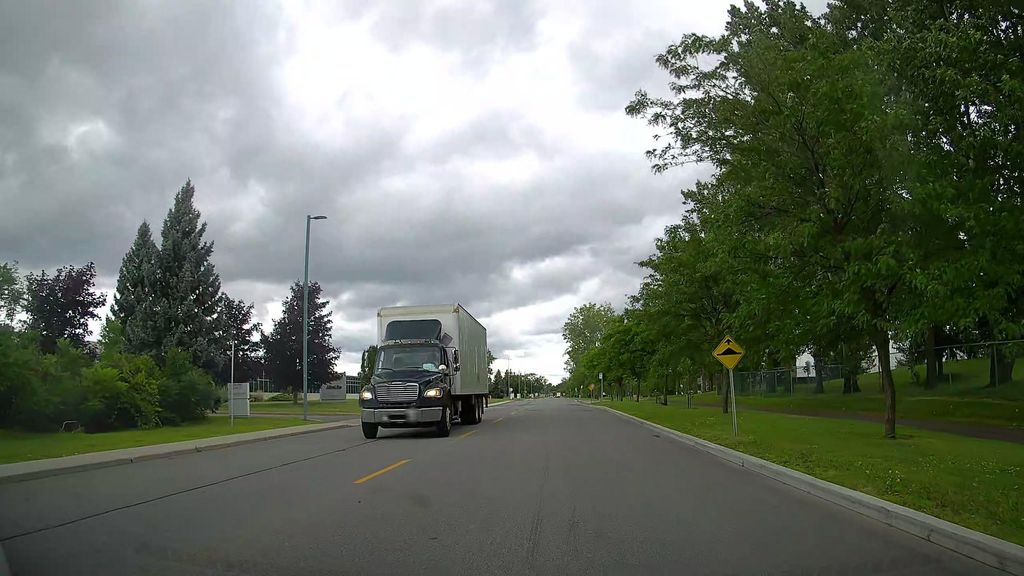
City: montreal